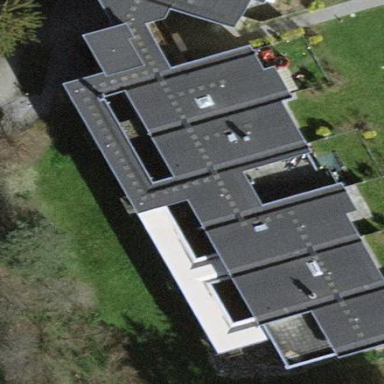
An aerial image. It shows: Image showing building with apartments.